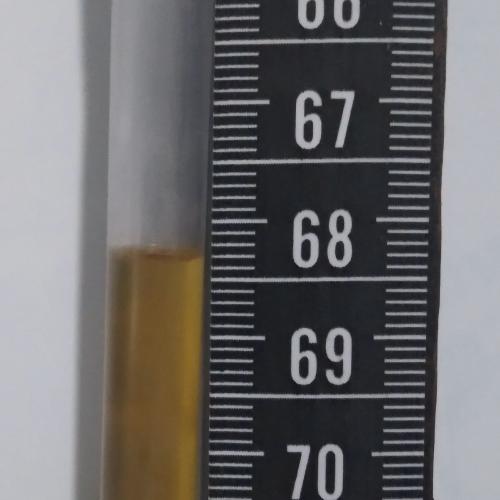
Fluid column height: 68.3 cm